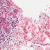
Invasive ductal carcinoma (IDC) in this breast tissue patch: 0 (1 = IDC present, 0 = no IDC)